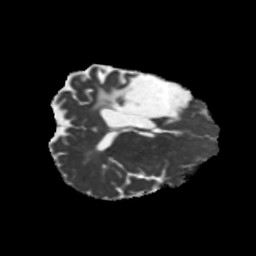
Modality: MD
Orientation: axial
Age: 46
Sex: female
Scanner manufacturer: siemens
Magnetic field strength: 3 T
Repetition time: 5.25 s
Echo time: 0.08 s